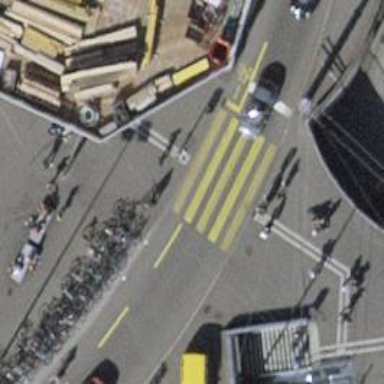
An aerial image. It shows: Kerb barrier.